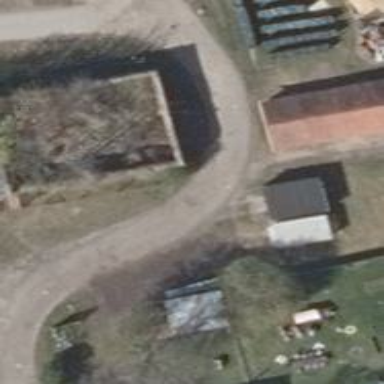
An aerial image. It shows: Residential road with compacted surface.